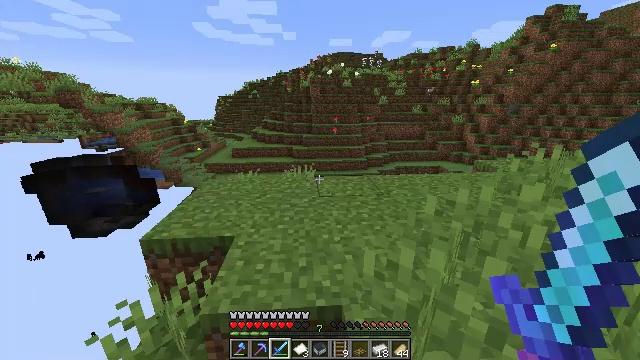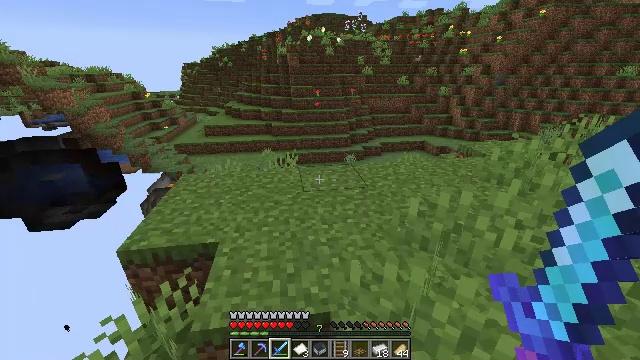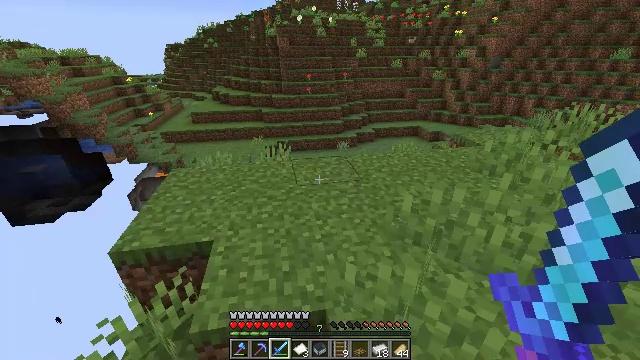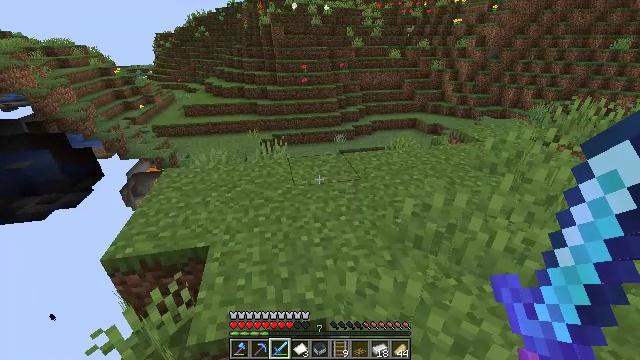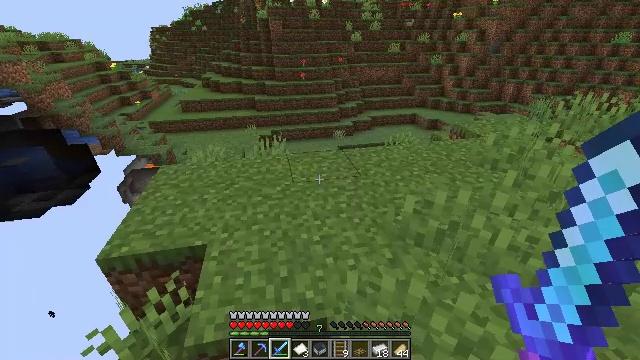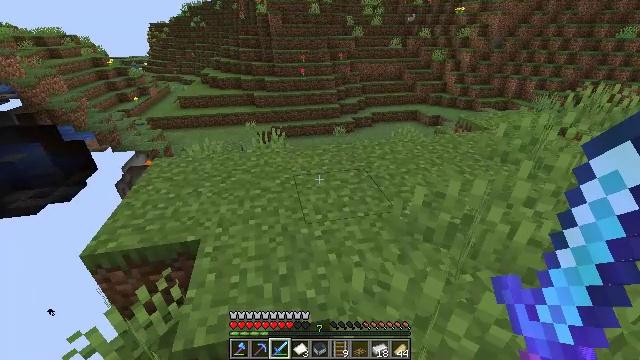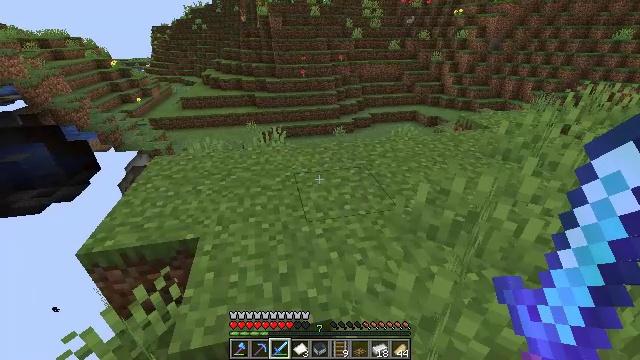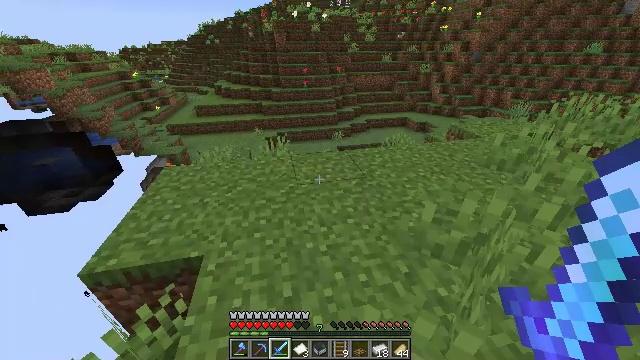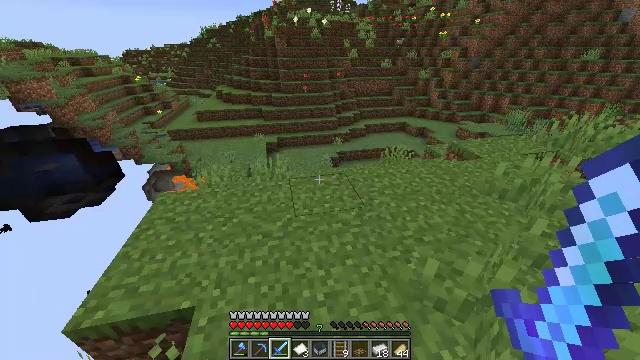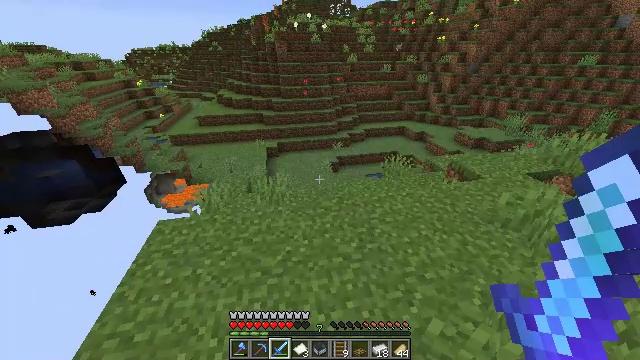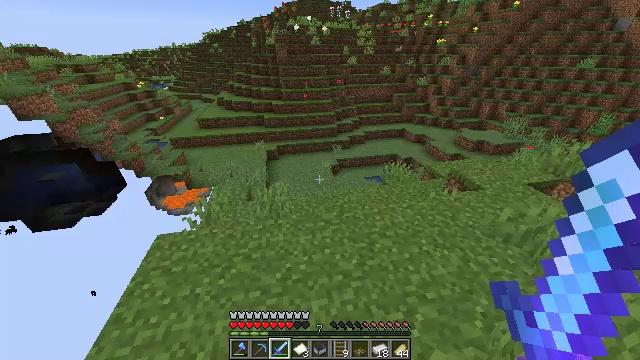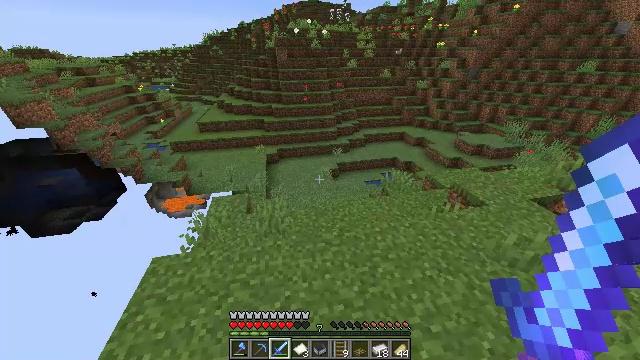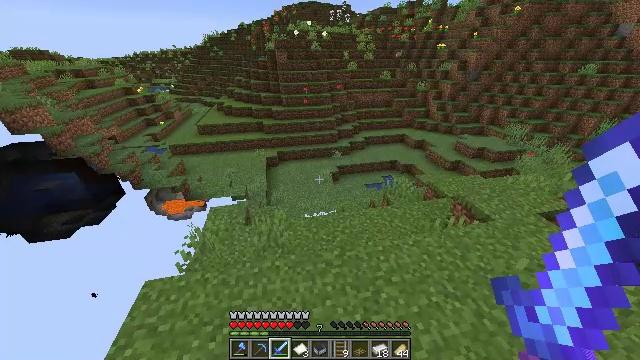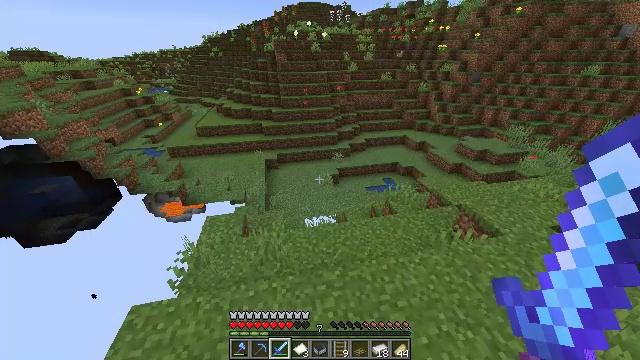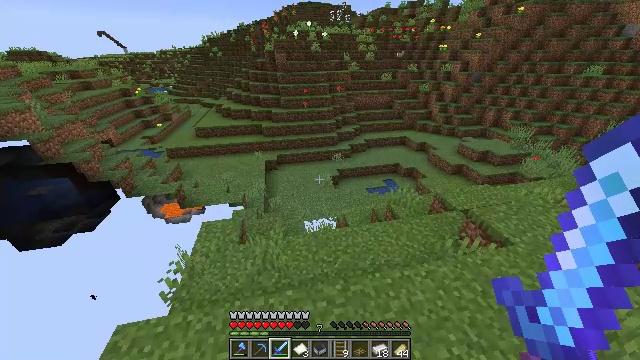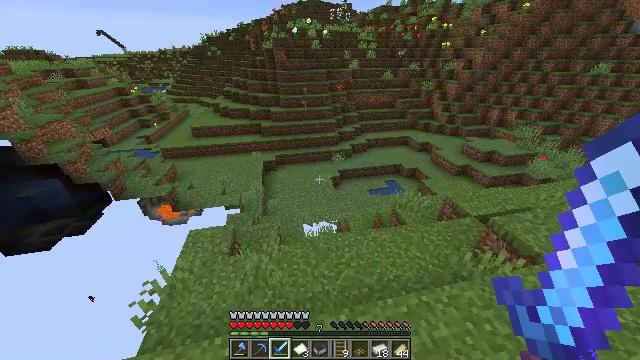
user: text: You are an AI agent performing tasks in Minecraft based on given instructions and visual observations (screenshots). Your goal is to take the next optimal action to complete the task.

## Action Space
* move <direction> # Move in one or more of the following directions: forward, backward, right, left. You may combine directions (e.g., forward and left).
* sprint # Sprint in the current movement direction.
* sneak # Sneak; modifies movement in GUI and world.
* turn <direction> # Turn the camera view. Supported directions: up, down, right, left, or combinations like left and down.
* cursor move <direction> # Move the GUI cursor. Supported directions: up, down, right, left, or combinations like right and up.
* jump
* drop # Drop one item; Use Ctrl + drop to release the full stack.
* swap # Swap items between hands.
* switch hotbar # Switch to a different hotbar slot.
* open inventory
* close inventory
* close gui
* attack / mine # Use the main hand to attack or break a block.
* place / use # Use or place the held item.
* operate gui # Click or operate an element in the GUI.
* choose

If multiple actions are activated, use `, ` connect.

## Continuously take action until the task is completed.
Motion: motion action
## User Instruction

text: Harvest sugar cane from the plant.
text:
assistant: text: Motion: move forward, turn right and down, jump
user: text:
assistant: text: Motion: move forward, turn right and down, jump
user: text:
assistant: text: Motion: move forward, turn down, jump
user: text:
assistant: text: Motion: move forward, jump
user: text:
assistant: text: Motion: move forward, sprint, jump
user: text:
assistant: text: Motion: move forward, sprint, jump
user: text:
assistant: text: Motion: move forward, sprint, jump
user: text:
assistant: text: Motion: move forward, sprint, jump
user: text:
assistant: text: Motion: move forward, jump
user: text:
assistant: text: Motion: move forward, jump
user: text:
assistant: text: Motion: move forward, jump
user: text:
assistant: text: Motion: move forward, jump
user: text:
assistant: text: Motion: move forward, jump
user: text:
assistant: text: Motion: move forward, sprint, jump
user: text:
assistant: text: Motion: move forward, sprint, jump
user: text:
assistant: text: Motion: move forward, sprint, jump
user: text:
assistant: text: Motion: move forward, sprint, jump
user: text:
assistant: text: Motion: move forward, jump
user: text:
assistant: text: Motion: move forward, jump
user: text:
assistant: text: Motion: move forward, jump
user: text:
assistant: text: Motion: move forward, jump
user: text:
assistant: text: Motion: move forward, jump
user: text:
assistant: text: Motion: move forward, jump
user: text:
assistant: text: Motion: move forward, turn left and down, jump
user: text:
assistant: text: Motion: move forward, turn left and down, jump
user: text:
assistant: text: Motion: move forward, turn left and down, jump
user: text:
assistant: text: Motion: move forward, turn left and down, jump
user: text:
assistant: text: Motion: move forward, turn left and down, jump
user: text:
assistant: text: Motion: move forward, turn left and down, jump
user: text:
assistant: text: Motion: move forward, turn left and down, jump